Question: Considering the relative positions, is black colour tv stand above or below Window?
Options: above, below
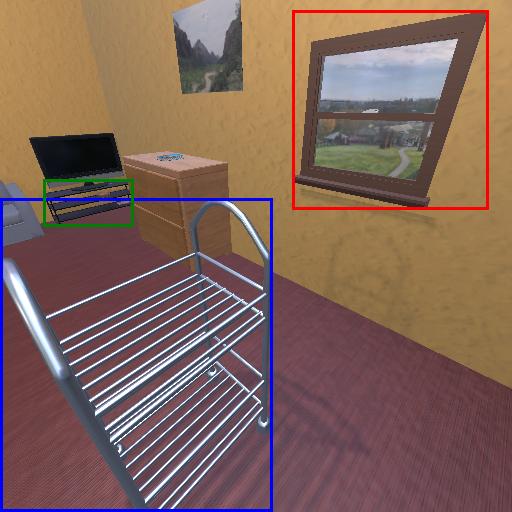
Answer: above